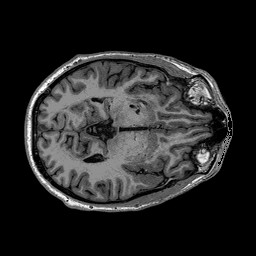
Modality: T1w
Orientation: coronal
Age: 40
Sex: male